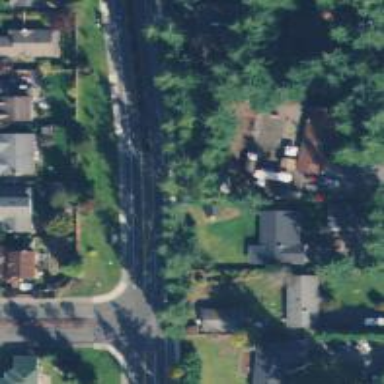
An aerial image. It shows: Tertiary road with asphalt surface and sidewalk on the left side.